The picture encodes a bearing's raw vibration samples as pixel intensities in a 2-D grid. Determine the bearing's health state. Answer with exactly one of: normal, inner_race, outer_race, ball.
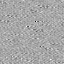
Answer: inner_race